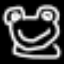
Label: frog